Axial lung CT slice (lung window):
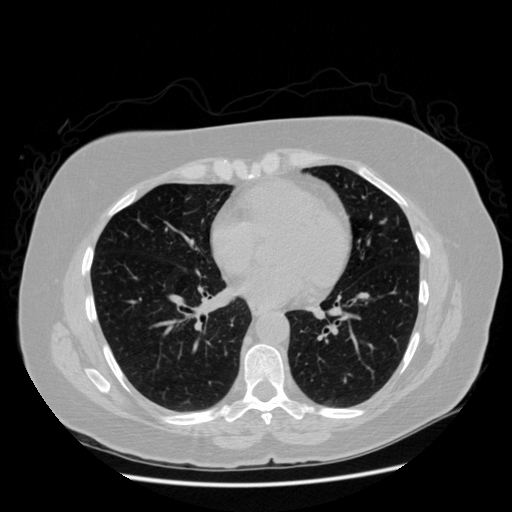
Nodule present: no